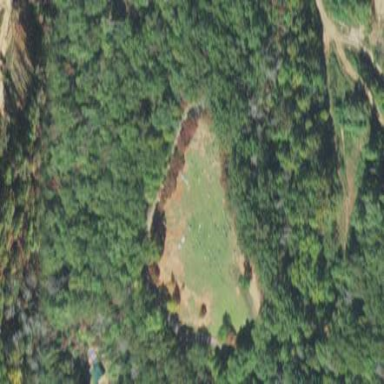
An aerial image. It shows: Cemetery.